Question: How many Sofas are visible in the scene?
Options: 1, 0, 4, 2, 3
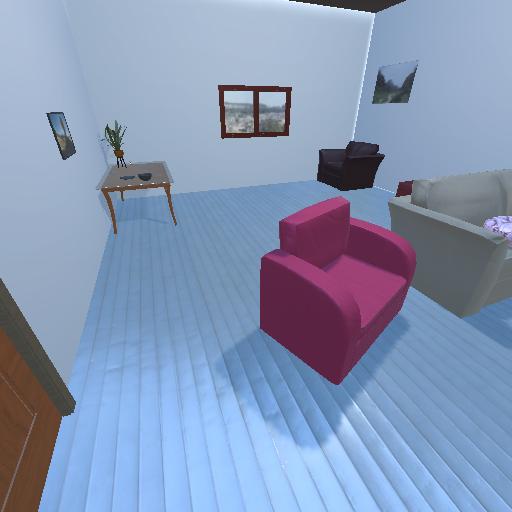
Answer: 1